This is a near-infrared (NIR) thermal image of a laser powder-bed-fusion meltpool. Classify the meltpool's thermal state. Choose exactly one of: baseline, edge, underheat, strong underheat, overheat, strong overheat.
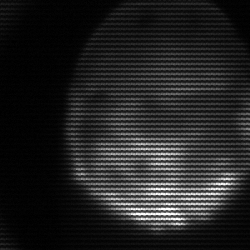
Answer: edge